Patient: sex F, age 47
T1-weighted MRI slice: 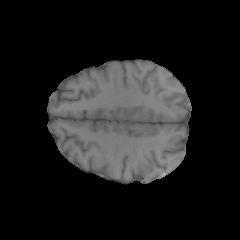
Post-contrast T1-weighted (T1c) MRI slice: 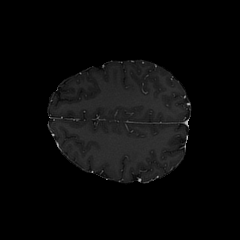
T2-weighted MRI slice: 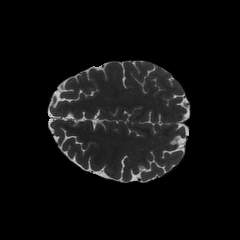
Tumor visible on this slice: no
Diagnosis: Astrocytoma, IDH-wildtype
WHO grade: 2